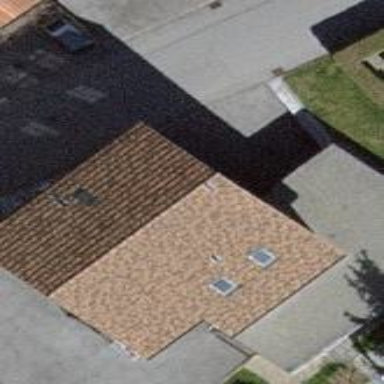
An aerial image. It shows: Building with gabled roof made of brown roof tiles. The roof is oriented along the structure.